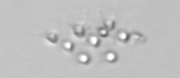
Label: Parvicorbicula_socialis